Question: I'm working with Umbraco 5.1 to implement <URL> which describes how to create a custom hive provider with a custom tree provider to show data in the content tree. It all works nice, however the nodes show up as follows:
> - - -

So just out of nothing a new of 'Content' appears.
Why is this? Is there any way to get the 'Music Catalog' node as of 'Custom test block'?
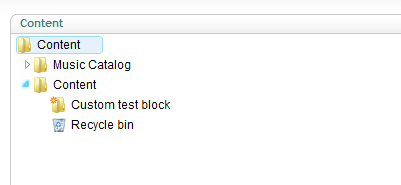
Answer: It's possible this, <URL> will help you